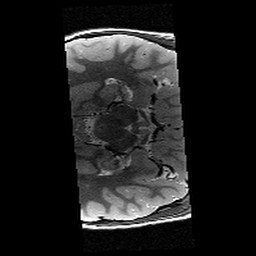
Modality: T2w
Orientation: axial
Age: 9
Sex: male
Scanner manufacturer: siemens
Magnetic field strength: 3 T
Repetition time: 9.23 s
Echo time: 0.067 s